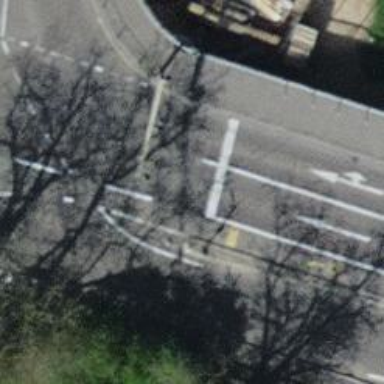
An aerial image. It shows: Asphalt road with primary highway designation and dedicated cycle lane on the left.